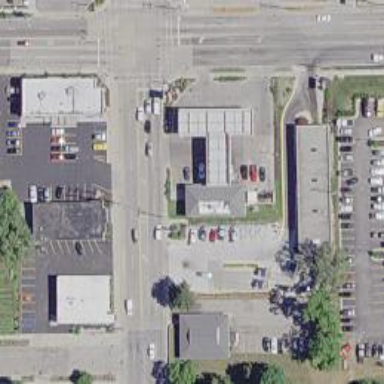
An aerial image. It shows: Convenience shop.